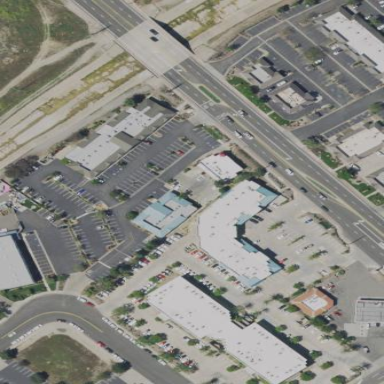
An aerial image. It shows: Retail area.